Aerial crown-view tile of a tropical tree (Barro Colorado Island, Panama), acquired 20250915:
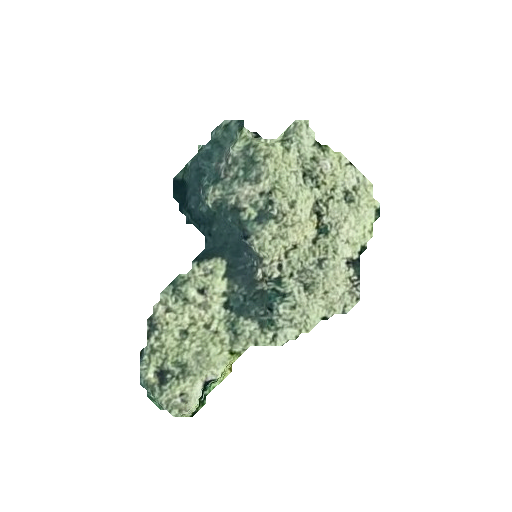
Species: Cordia alliodora
GBIF accepted scientific name: Cordia alliodora
Crown area: 60.411 m²